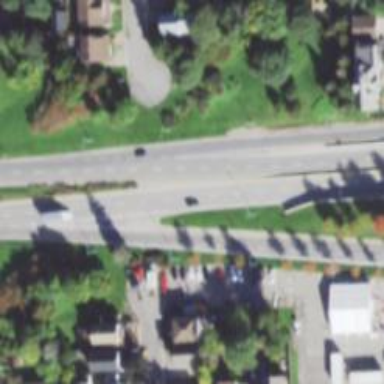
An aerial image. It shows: Trunk link highway.